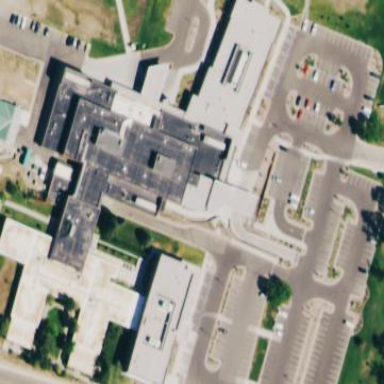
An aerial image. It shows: Hospital providing healthcare services.